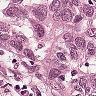
Metastatic tissue present: yes